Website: apple
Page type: payment
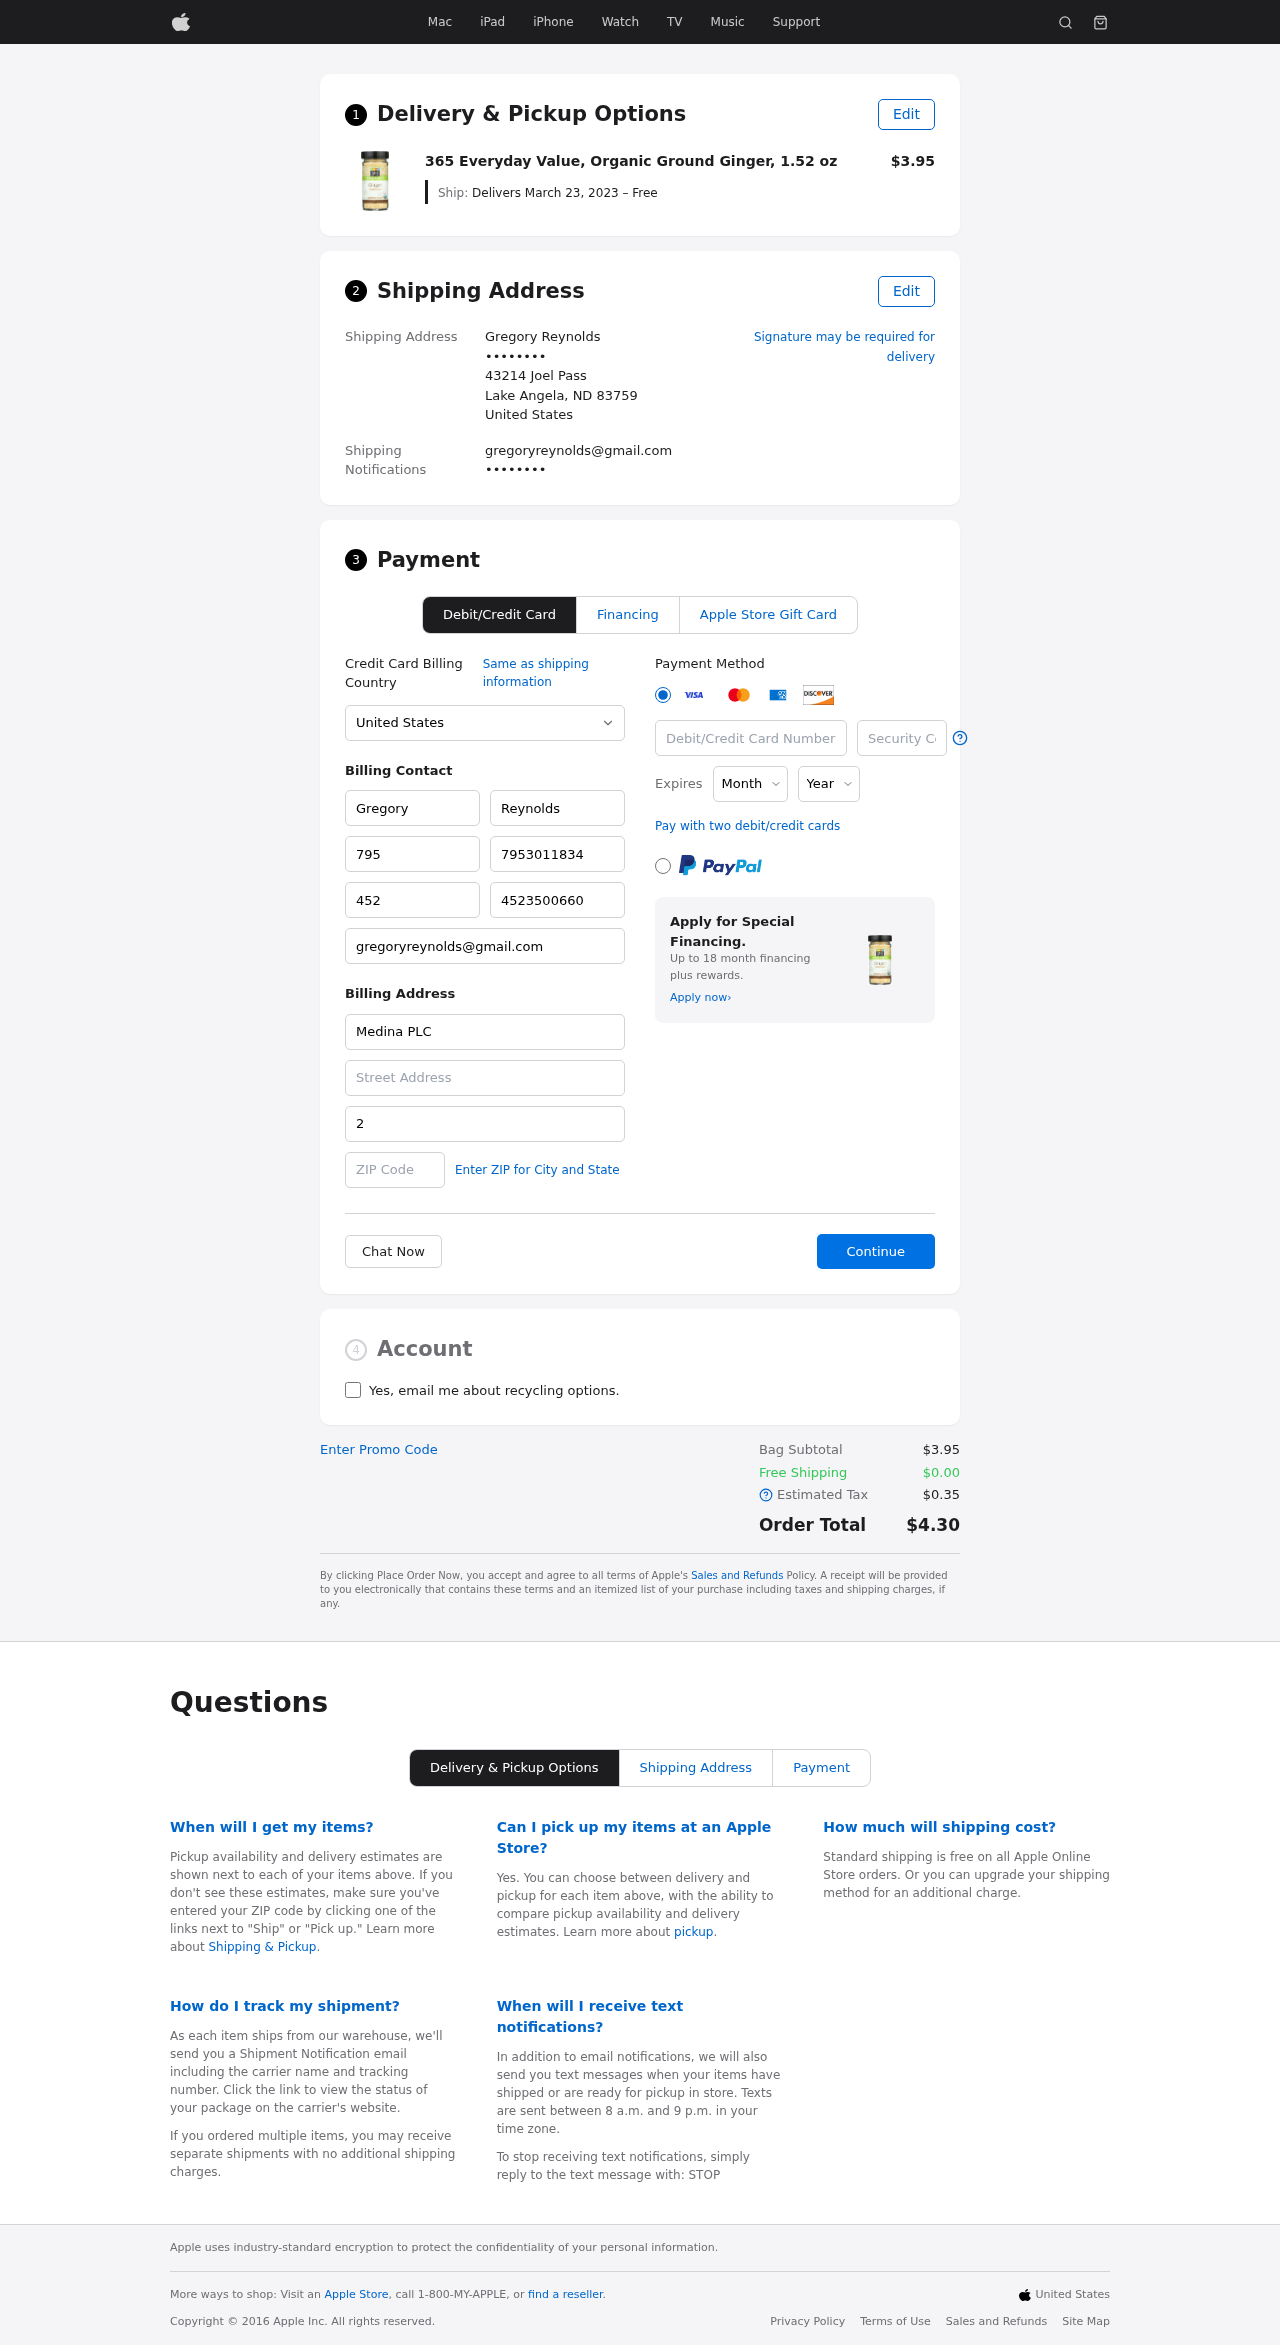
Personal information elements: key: PII_CARD_CVV
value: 356
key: PII_CARD_EXPIRY_MONTH
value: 06
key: PII_CARD_EXPIRY_YEAR
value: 26
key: PII_CARD_NUMBER
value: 4260 3185 5051 6242
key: PII_CITY_STATE_ZIP
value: Lake Angela, ND 83759
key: PII_COMPANY
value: Medina PLC
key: PII_COUNTRY
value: United States
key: PII_EMAIL
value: gregoryreynolds@gmail.com
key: PII_EMAIL2
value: gregoryreynolds@gmail.com
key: PII_FIRSTNAME
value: Gregory
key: PII_FULLNAME
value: Gregory Reynolds
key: PII_LASTNAME
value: Reynolds
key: PII_PHONE3
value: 7953011834
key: PII_PHONE_ALT
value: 4523500660
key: PII_PHONE_ALT_AREA
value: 452
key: PII_PHONE_AREA
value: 795
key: PII_SECURITY_CODE
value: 289
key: PII_STREET
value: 43214 Joel Pass
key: PII_PHONE
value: ••••••••
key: PII_PHONE2
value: ••••••••
Product elements: key: PRODUCT1_NAME
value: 365 Everyday Value, Organic Ground Ginger, 1.52 oz
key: PRODUCT1_PRICE
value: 3.95
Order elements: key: ORDER_DELIVERY_DATE
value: Delivers March 23, 2023 – Free
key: ORDER_SUBTOTAL
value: $3.95
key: ORDER_SHIPPING_COST
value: $0.00
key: ORDER_TAX
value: $0.35
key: ORDER_TOTAL
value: $4.30